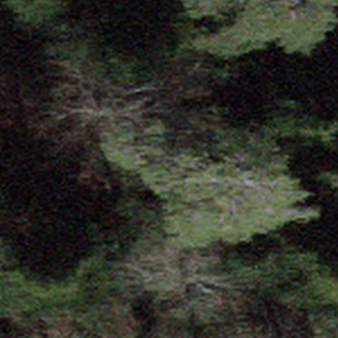
Label: other